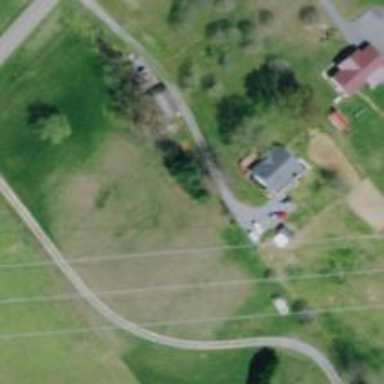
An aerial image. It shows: Driveway.